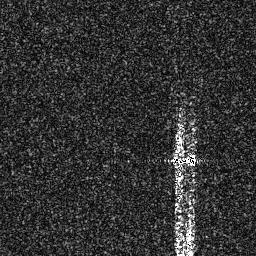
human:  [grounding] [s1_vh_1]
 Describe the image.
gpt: In the satellite image, there is  <ref>1 small ship </ref> <box>[[64, 58, 76, 64, 0]]</box> located at right.